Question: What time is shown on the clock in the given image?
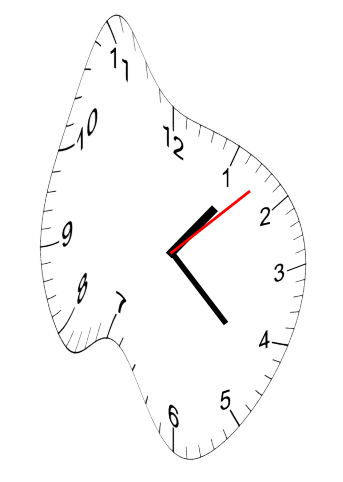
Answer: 01:22:08